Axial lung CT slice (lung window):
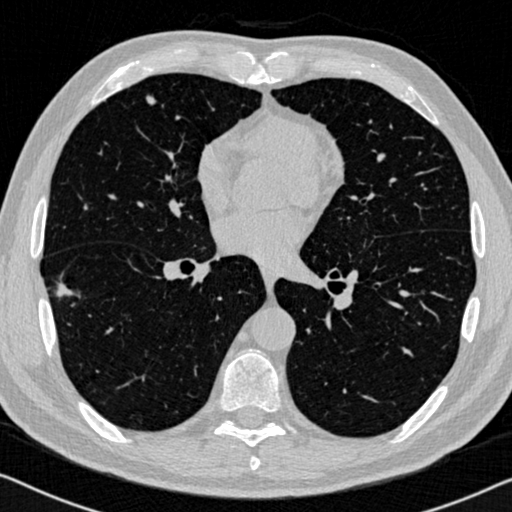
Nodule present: yes
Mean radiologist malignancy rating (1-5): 4.25